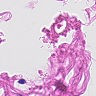
Metastatic tissue present: no